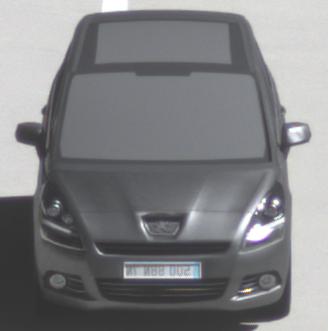
Make: Peugeot
Model: 5008 120 VTi
Detailed model: 5008 (I) Van
Model produced from: 2009/10
Model produced until: 2011/07
Doors: 5
Color: gray
Road condition: dry road
Daytime: midday
Contrast: high contrast